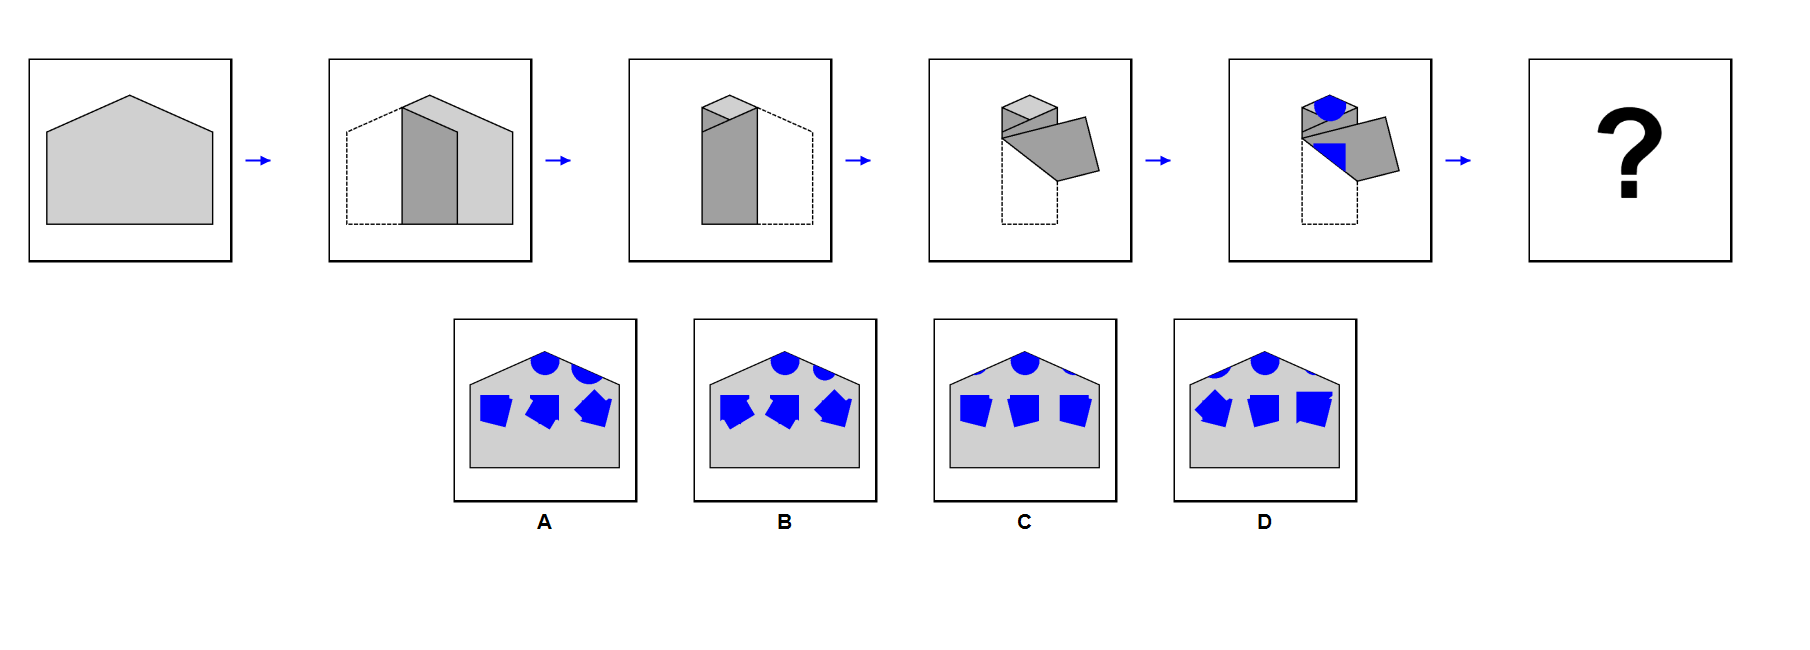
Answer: C